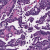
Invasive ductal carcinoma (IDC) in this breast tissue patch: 1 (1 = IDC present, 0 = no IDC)